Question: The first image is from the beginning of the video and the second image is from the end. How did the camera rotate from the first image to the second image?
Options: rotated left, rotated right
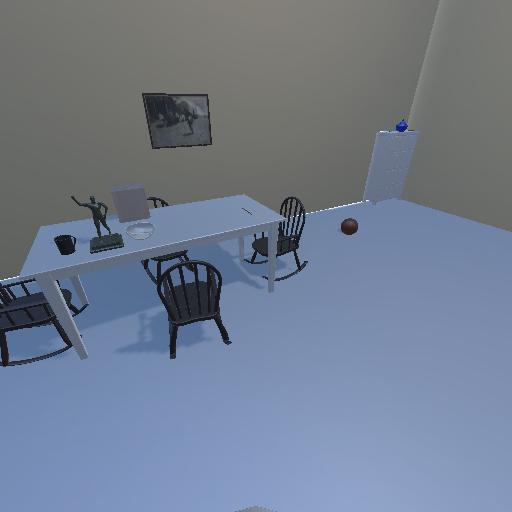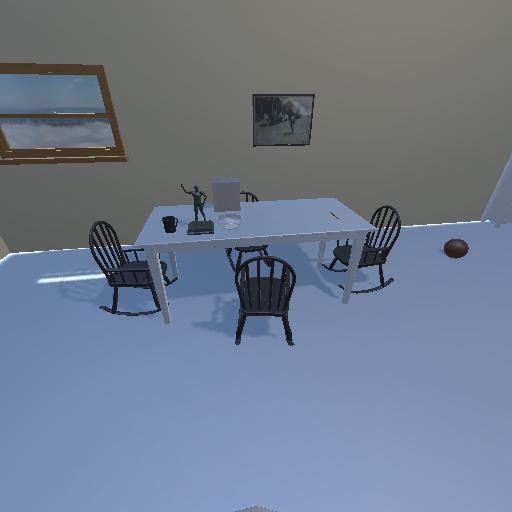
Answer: rotated left